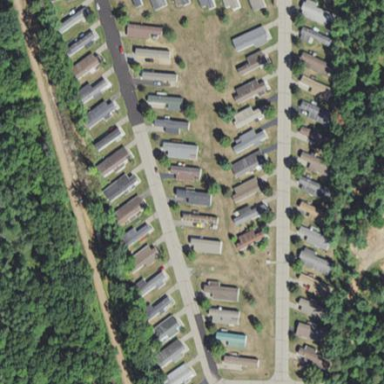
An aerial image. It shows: Residential area designated as trailer park.